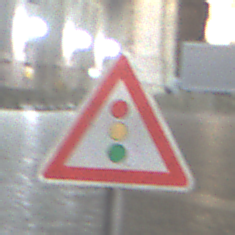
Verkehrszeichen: Lichtzeichenanlage
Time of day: Night
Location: Outdoor (Urban)
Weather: PartlyCloudy
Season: NotSpecified
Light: Artificial